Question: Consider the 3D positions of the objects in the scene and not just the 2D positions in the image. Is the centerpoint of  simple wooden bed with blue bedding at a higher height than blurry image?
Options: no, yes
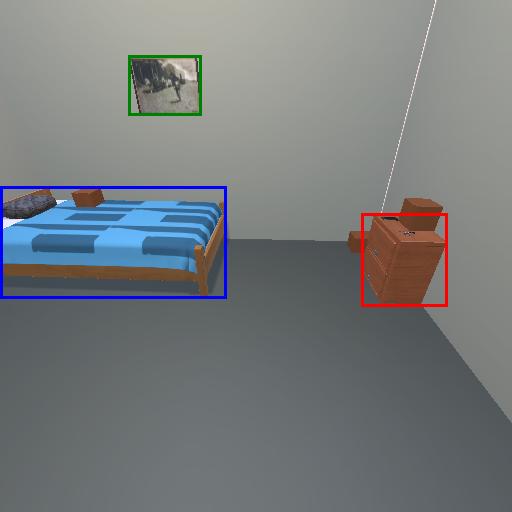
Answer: no